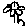
Label: flower